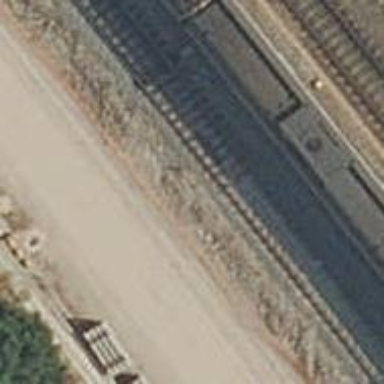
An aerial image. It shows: Railway track with contact lines for electrification.